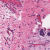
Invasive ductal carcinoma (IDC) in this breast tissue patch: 0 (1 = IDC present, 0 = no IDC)